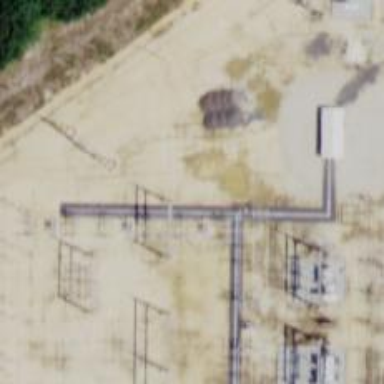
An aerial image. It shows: Switch used for power control.